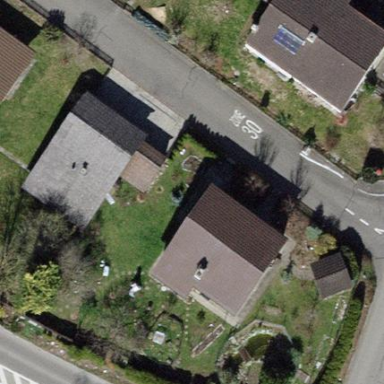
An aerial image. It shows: Gabled roof house.